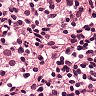
Metastatic tissue present: no